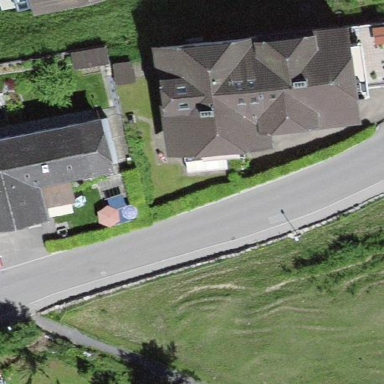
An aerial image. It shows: Residential building.